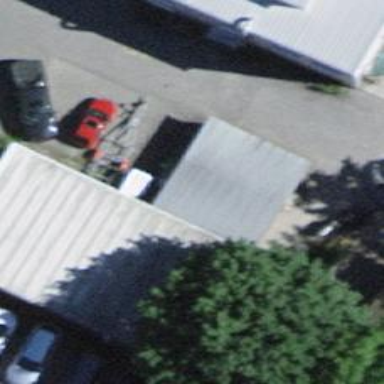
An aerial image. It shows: Shed.